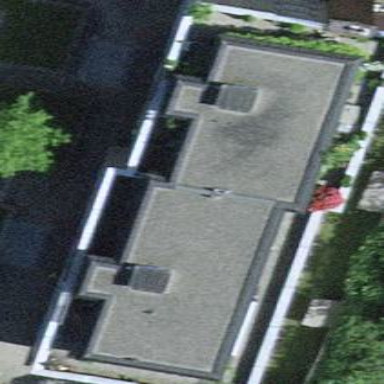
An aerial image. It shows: Image showing building with apartments.